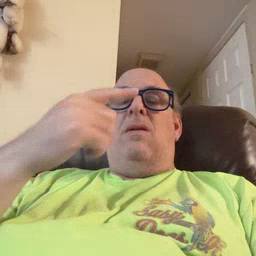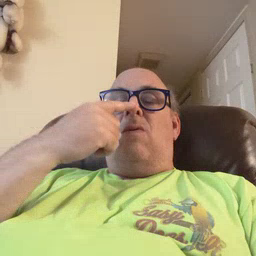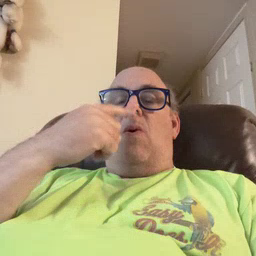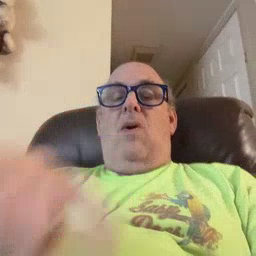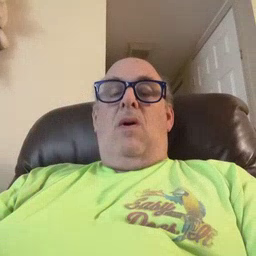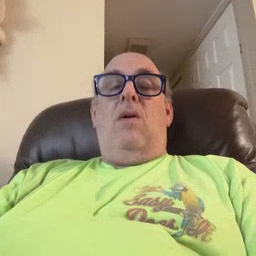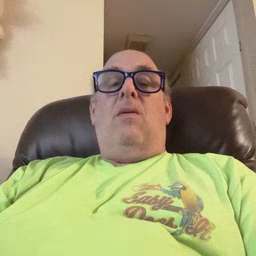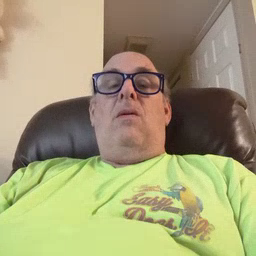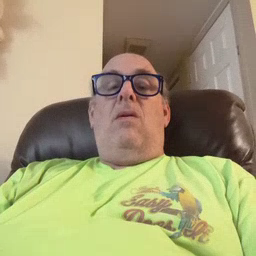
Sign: nose